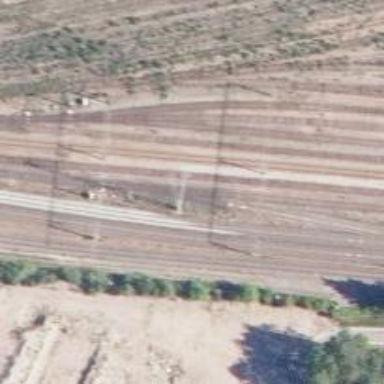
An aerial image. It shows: Rail yard with electrified contact lines for the trains.